Interaction volume radius: 5 \u00c5
Interaction volume height: 50 \u00c5
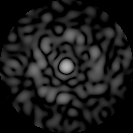
Disorder parameter: 0.8248